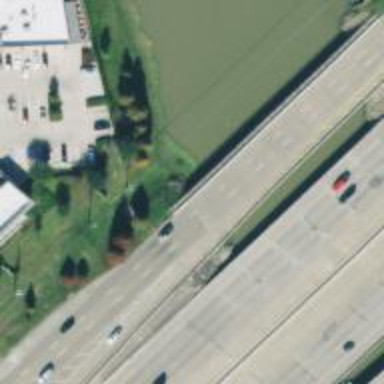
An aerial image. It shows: There is secondary road bridge with frontage road.